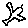
Label: bird